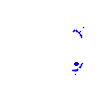
Particle: proton